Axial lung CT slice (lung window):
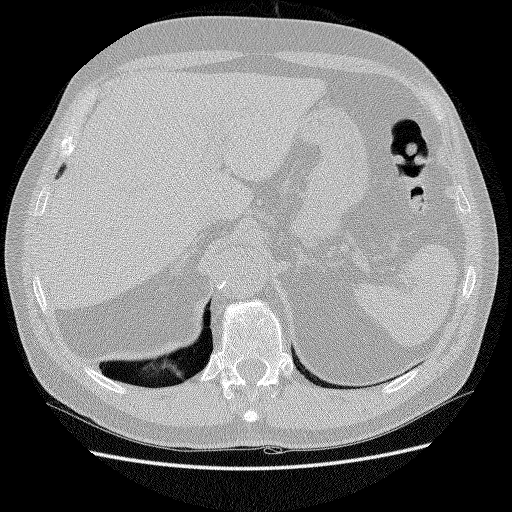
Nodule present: no